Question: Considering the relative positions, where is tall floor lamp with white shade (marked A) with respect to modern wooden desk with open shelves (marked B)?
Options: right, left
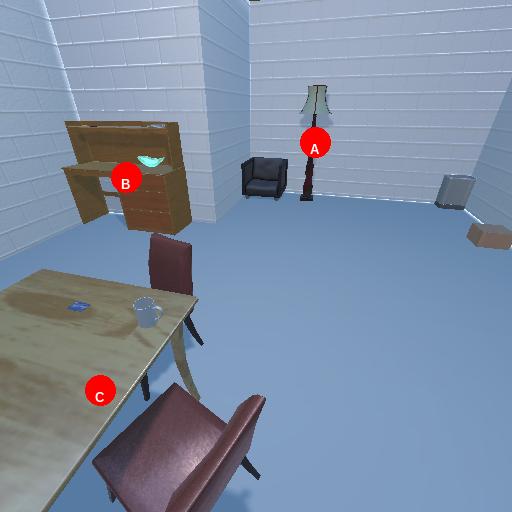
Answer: right